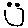
Label: smiley face